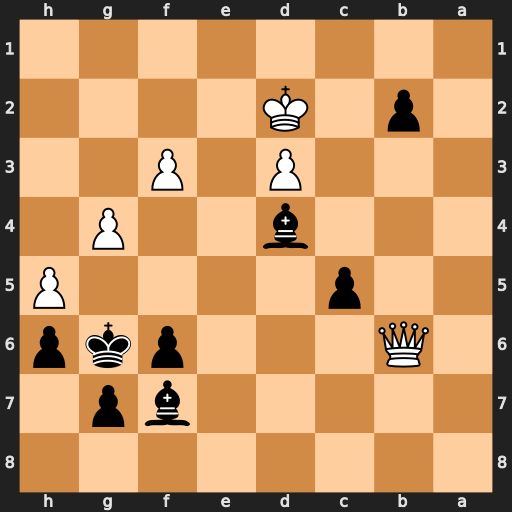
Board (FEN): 8/5bp1/1Q3pkp/2p4P/3b2P1/3P1P2/1p1K4/8
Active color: b
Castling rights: -
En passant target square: -
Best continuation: Kg5 Kc2 Ba2 Qxb2 Bxb2